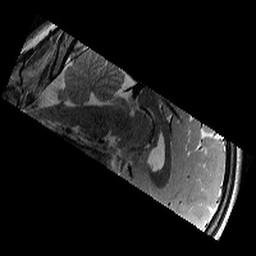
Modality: T2w
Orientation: sagittal
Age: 13
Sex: male
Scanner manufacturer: siemens
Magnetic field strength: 3 T
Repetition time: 9.23 s
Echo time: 0.067 s